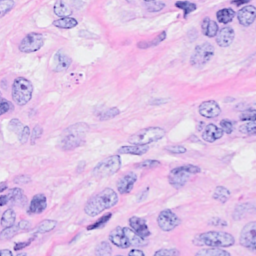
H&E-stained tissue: Breast